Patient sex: M
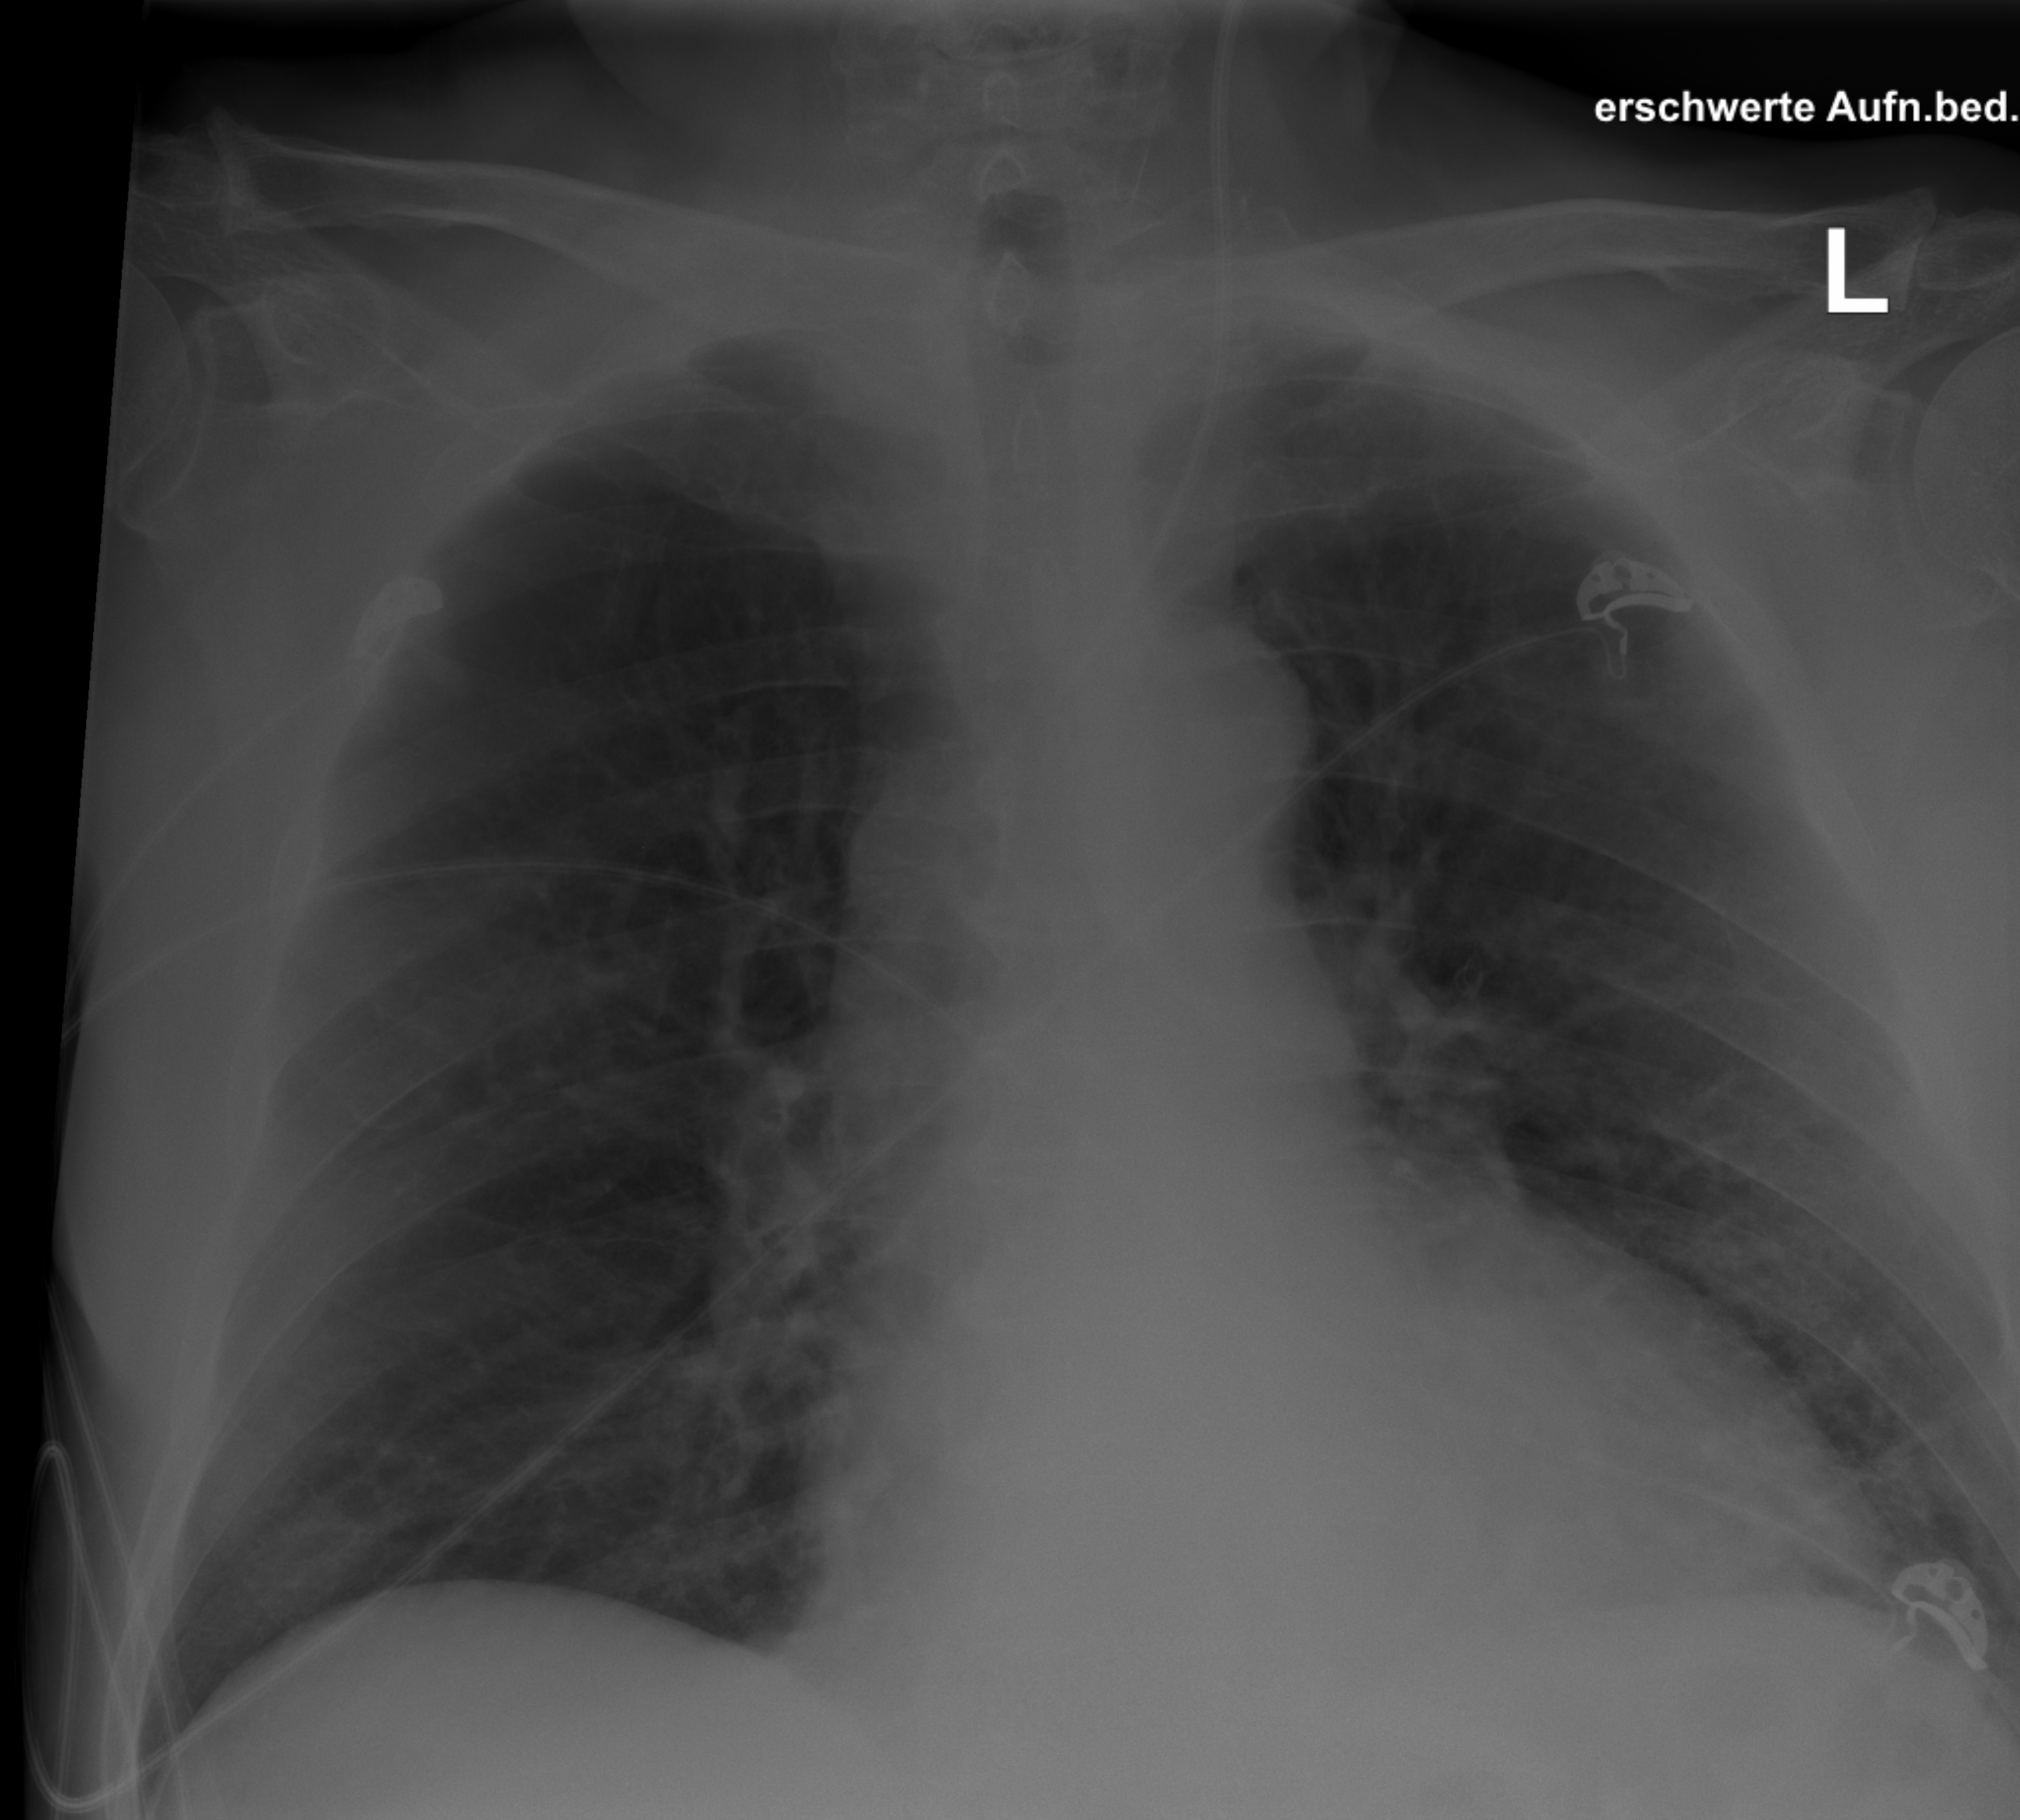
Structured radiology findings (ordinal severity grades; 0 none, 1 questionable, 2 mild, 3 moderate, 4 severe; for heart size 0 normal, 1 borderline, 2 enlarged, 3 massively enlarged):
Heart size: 2
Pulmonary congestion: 2
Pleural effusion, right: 0
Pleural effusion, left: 0
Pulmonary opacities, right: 0
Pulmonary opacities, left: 2
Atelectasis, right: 0
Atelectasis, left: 0